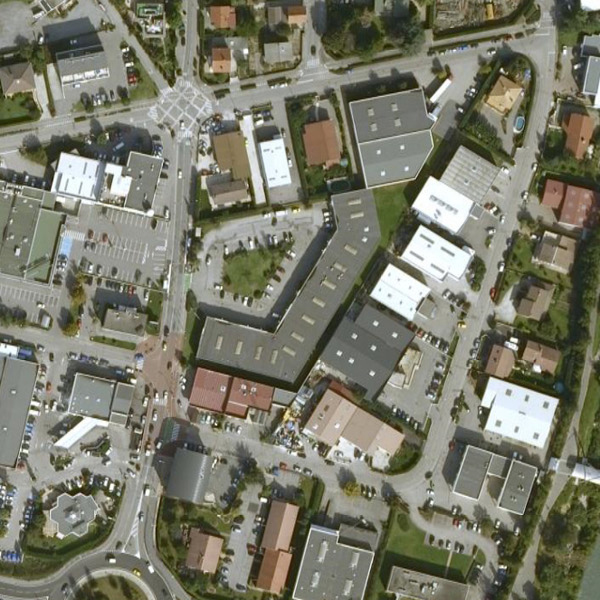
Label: Industrial